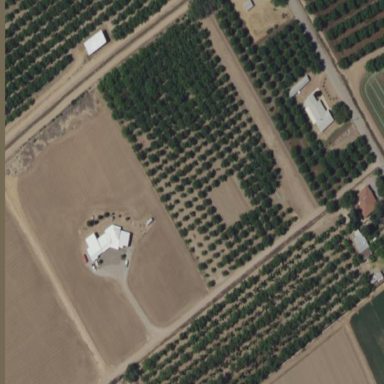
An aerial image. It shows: Orchard.